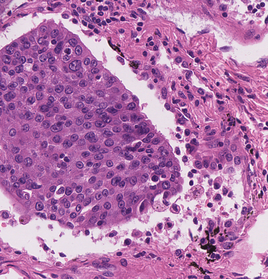
Tumor epithelial tissue: yes
Tumor-associated stroma tissue: yes
Normal tissue: no